Question: I want to use two Map Fragments, each with a different fragment, side-by-side in an activity. The left map is planned to show a overview over a specific area, the right one zooms in to a specific point.
The problem I'm having is, that only the first (left) map fragment is being correctly shown, the second (right) one shows a world map:

Zooming is not working on the right map.
Here is a part of the code I'm using:
'''
private void initializeMap()
{
MapTileProviderBasic tileProviderOSM = new MapTileProviderBasic(getApplicationContext());
ITileSource tileSourceOSM = new XYTileSource("OpenFireMap", null, 1, 18, 256, ".png", new String[]{"http://openfiremap.org/hytiles/"});
tileProviderOSM.setTileSource(tileSourceOSM);
TilesOverlay tilesOverlayOSM = new TilesOverlay(tileProviderOSM, this.getBaseContext());
tilesOverlayOSM.setLoadingBackgroundColor(Color.TRANSPARENT);
OsmFragment frag = (OsmFragment) getFragmentManager().findFragmentById(R.id.osmMap);
osmMap = frag.getMap();
osmMap.setMultiTouchControls(true);
osmMap.getOverlays().add(tilesOverlayOSM);
MapTileProviderBasic tileProviderOSMDetail = new MapTileProviderBasic(getApplicationContext());
ITileSource tileSourceOSMDetail = new XYTileSource("OpenFireMap", null, 1, 18, 256, ".png", new String[]{"http://openfiremap.org/hytiles/"});
tileProviderOSMDetail.setTileSource(tileSourceOSMDetail);
TilesOverlay tilesOverlayOSMDetail = new TilesOverlay(tileProviderOSMDetail, this.getBaseContext());
tilesOverlayOSMDetail.setLoadingBackgroundColor(Color.TRANSPARENT);
OsmFragment fragDetail = (OsmFragment) getFragmentManager().findFragmentById(R.id.osmMapDetail);
osmMapDetail = fragDetail.getMap();
osmMapDetail.setMultiTouchControls(true);
osmMapDetail.getOverlays().add(tilesOverlayOSMDetail);
}
'''
If I change either one of the fragments to a GoogleMaps fragment, the osmdroid map loads correctly.
Any ideas why this is happening and how I can fix it? I'm using the newest osmdroid version from gradle (v5.6.4)
Thanks in advance.
EDIT:
I changed the variable declation, but it still doesn't work.
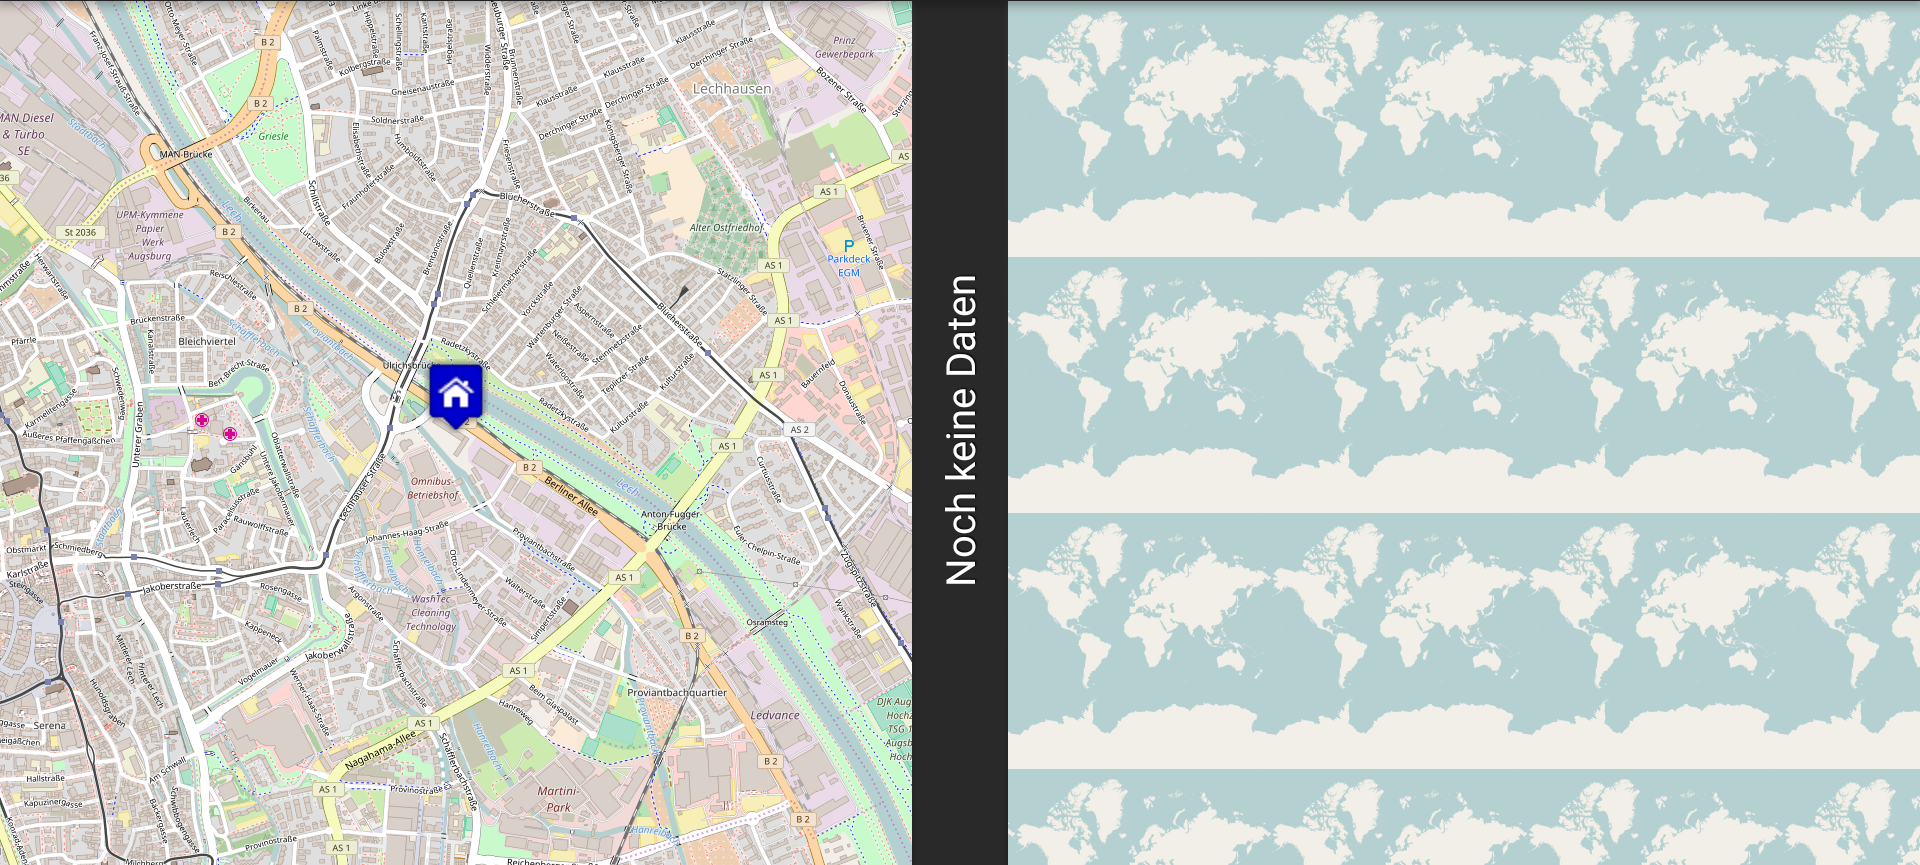
Answer: So I found the solution. The problem was, that the MapView is within a fragment and the fragment is a custom class which had the hardcoded ID's and layouts in it. The solution which worked for me was duplicating the custom fragment class and editing the ID and Layout. Then in MainActivity I had to change the varaible declaration and the cast from OsmFragment to OsmFragmentDetail
Now both maps are showing the wanted content.